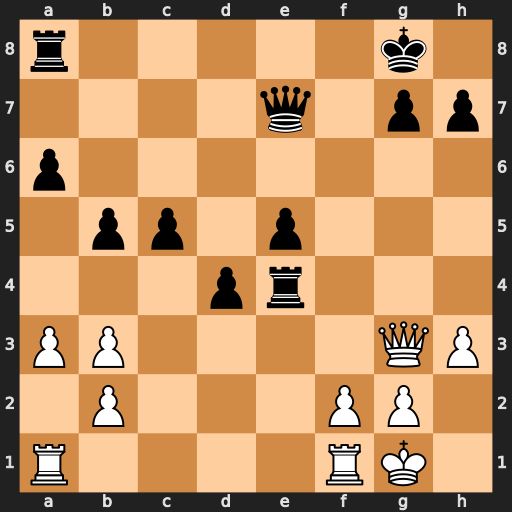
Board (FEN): r5k1/4q1pp/p7/1pp1p3/3pr3/PP4QP/1P3PP1/R4RK1
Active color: w
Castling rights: -
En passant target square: -
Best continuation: Qf3 Qb7 Rae1 Rxe1 Qxb7 Rxf1+ Kxf1